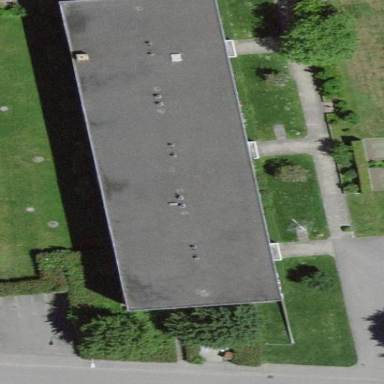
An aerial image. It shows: Building with apartments and flat roof.